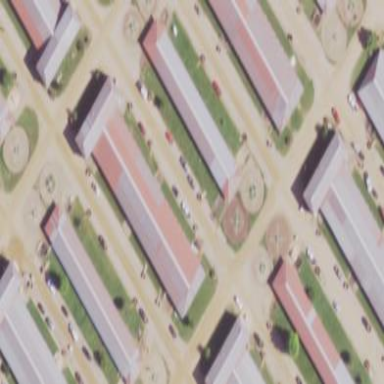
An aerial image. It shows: Stable.